Question: How can I remove the labels and keep the Y axis?
I don't want remove the axis, only the labels. Basically the y axis without text or numbers

'''
chart1.addAxis("y", {
labels: false,
vertical : true,
leftBottom : true,
});
'''
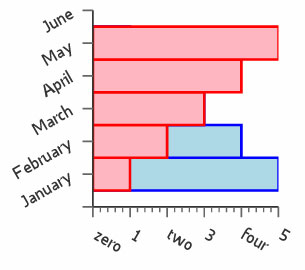
Answer: can you try like this:
'''
addAxis("y", {
vertical: true,
fixLower: "major",
fixUpper: "major",
labelFunc:function(){
return " ";
}
});
'''
Pls. Dont remove the one single space inside the quotes.
or here is a post which shows how to delete an axis from the chart.
<URL>